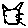
Label: cat